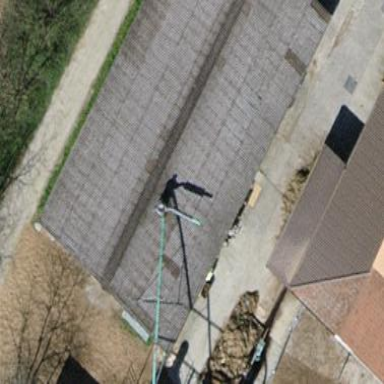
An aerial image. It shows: Farm auxiliary building with gabled roof.